Question: How can I open "Windows Search Companion" or "Windows Basic Search" for a specific folder in an application using Visual Basic ?

I have found <URL>, but it's not what I'm looking for.
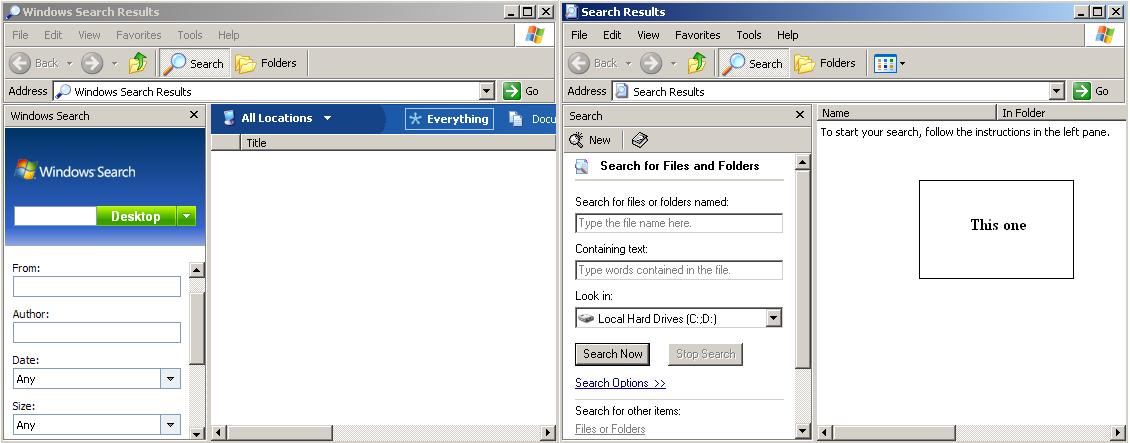
Answer: Like this?
'''
Option Explicit
'~~> API declaration for the windows "Search Results" dialog
Private Declare Function ShellSearch& Lib "shell32.dll" _
Alias "ShellExecuteA" (ByVal hwnd As Long, ByVal lpOperation As String, _
ByVal lpFile As String, ByVal lpParameters As String, ByVal lpDirectory As String, _
ByVal nShowCmd As Long)
Private Const SW_SHOWNORMAL = 1
Const drv As String = "C:"
Sub Sample()
ShellSearch 0, "Find", drv, "", "", SW_SHOWNORMAL
End Sub
'''
Tested in VBA

'''
'~~> API declaration for the windows "Search Results" dialog
Private Declare Function ShellSearch Lib "shell32.dll" _
Alias "ShellExecuteA" (ByVal hwnd As Integer, ByVal lpOperation As String, _
ByVal lpFile As String, ByVal lpParameters As String, ByVal lpDirectory As String, _
ByVal nShowCmd As Integer) As Integer
Private Const SW_SHOWNORMAL = 1
Const drv As String = "C:"
Private Sub Button1_Click(ByVal sender As System.Object,
ByVal e As System.EventArgs) Handles Button1.Click
ShellSearch(0, "Find", drv, "", "", SW_SHOWNORMAL)
End Sub
'''